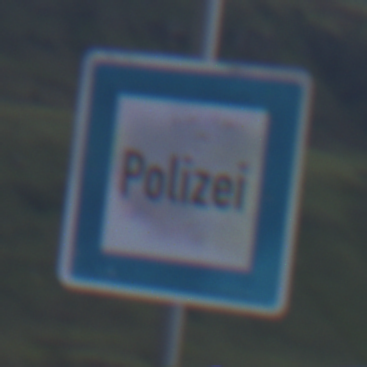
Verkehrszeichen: Polizei
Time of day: SunriseSunset
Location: Outdoor (Nature)
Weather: PartlyCloudy
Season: NotSpecified
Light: Natural